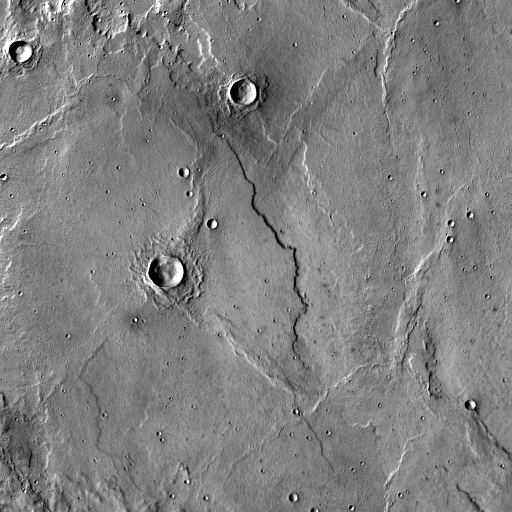
Crater classes present: Background, Other, Layered